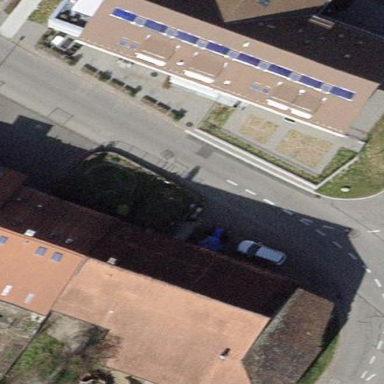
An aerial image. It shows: Gabled house with tile roof.